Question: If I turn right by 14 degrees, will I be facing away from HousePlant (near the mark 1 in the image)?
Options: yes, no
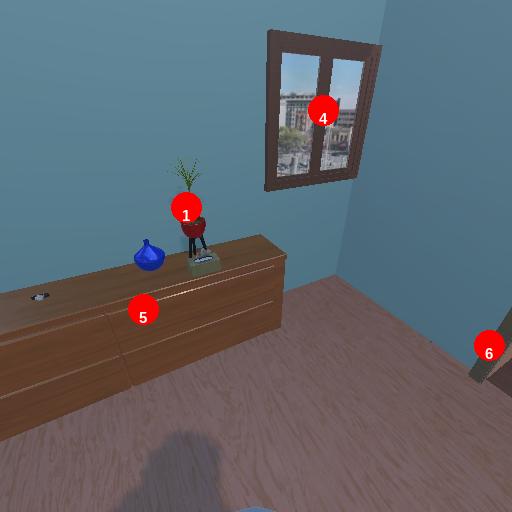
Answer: yes